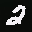
Label: 2